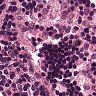
Metastatic tissue present: no